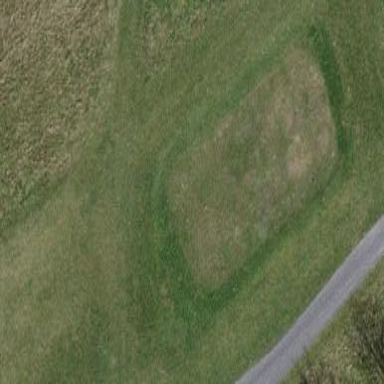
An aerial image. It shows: Golf tee on grassy land.